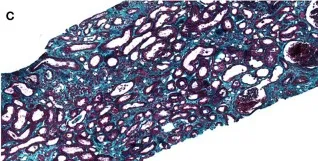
Interstitium showing mild to moderate inflammation, edema, and diffuse acute tubular injury (C), x10 magnification, Masson's trichrome stain.
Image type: pathology (masson_trichrome)